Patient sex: M
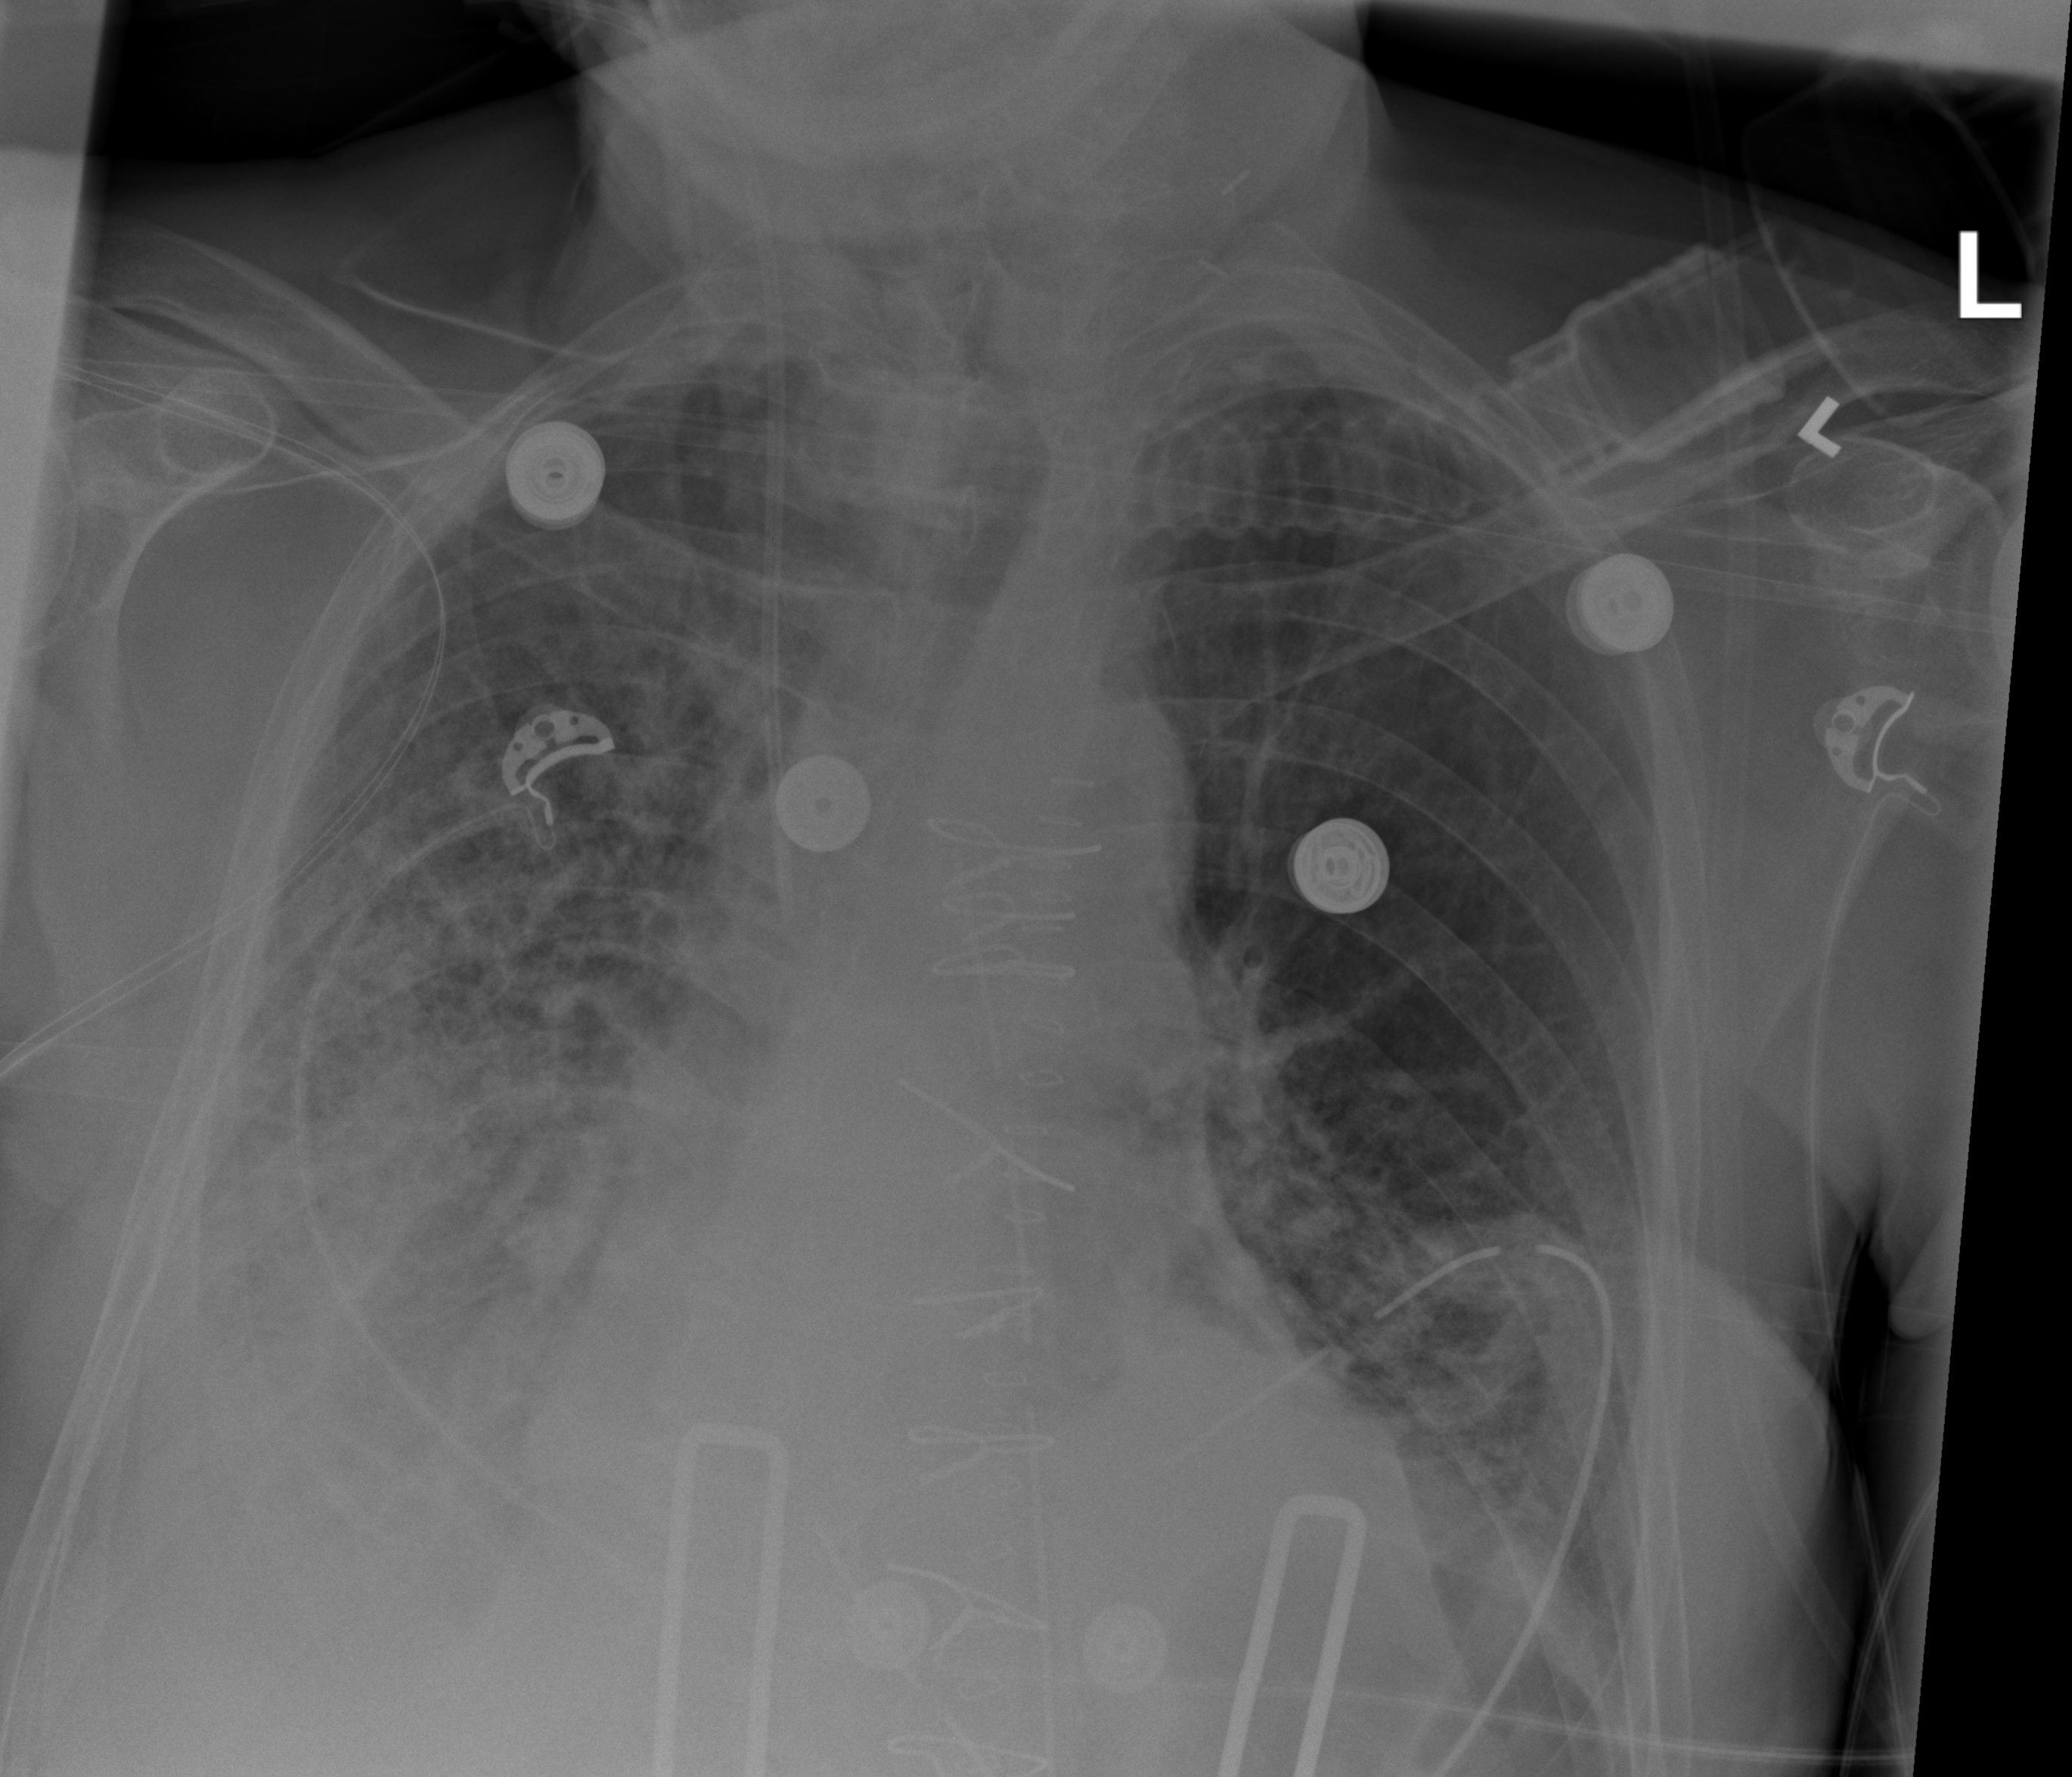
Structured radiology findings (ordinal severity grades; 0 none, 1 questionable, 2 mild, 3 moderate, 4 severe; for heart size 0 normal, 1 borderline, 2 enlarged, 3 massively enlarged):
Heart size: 2
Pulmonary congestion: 2
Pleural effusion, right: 3
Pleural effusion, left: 1
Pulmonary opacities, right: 3
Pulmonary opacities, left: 2
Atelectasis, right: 3
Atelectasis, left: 2